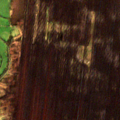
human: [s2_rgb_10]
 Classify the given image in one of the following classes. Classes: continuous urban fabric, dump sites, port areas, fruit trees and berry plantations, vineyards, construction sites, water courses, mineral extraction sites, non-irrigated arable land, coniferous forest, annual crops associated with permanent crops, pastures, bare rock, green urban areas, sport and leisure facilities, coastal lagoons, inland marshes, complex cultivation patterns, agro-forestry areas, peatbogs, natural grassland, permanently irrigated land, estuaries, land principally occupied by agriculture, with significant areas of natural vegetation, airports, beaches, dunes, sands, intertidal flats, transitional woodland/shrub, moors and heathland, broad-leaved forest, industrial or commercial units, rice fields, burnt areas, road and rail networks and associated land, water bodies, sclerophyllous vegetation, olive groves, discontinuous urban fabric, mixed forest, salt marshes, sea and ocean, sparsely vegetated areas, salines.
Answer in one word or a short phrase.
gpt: pastures, peatbogs